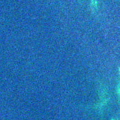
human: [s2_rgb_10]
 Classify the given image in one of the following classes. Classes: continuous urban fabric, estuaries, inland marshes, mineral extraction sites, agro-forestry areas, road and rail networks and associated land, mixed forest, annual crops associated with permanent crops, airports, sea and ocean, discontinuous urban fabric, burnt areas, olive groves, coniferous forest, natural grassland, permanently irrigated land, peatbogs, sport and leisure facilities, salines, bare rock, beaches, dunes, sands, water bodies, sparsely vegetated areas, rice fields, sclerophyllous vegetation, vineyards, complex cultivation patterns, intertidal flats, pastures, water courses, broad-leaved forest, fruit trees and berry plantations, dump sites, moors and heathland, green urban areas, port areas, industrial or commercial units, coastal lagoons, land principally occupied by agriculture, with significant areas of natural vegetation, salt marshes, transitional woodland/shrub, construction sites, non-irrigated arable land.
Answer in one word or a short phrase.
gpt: sea and ocean